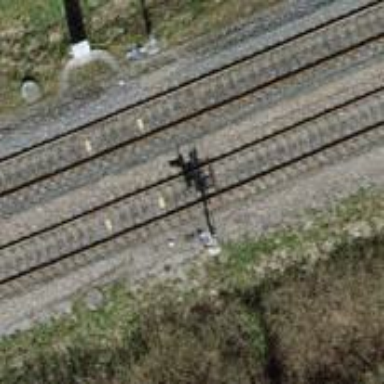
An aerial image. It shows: Railway signal.